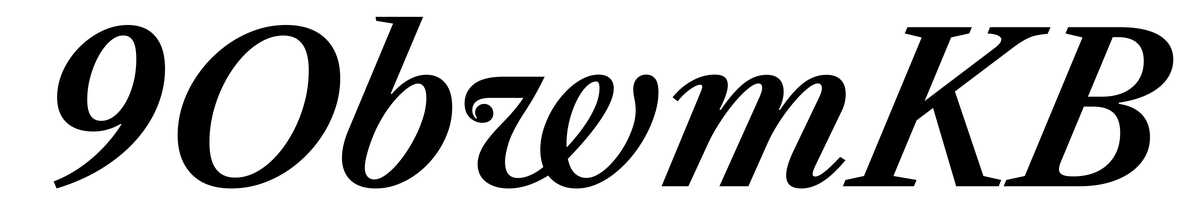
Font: LibreCaslonText-Italic_SemiBold_Italic